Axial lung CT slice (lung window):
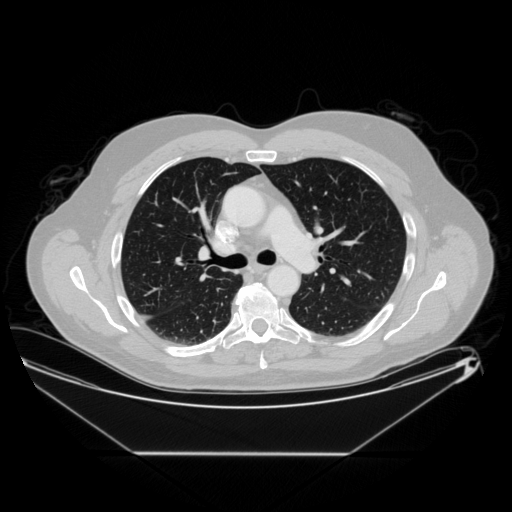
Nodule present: no